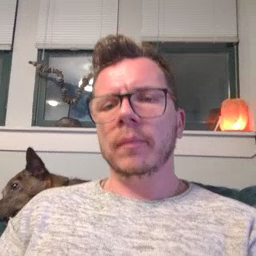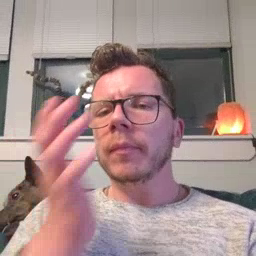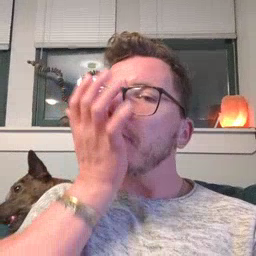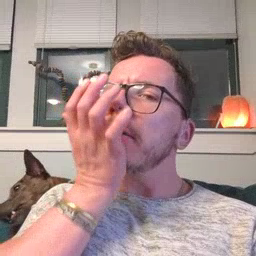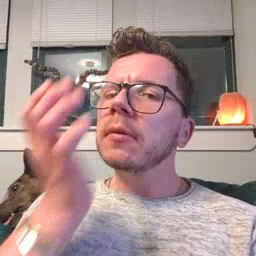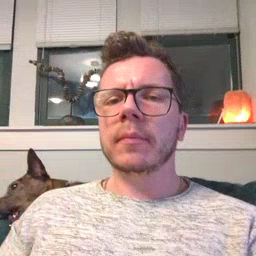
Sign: grass